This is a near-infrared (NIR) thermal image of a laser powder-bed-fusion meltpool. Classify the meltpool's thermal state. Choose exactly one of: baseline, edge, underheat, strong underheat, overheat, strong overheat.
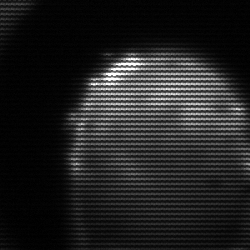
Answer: edge